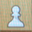
Piece: wP